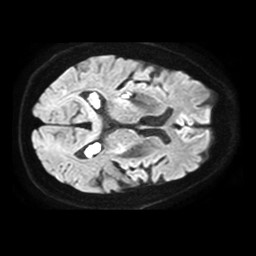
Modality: TRACE
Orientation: axial
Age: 73
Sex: male
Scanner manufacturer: philips
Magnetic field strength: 1.5 T
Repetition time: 4.246 s
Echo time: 0.1086 s